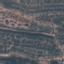
Land use / land cover class: HerbaceousVegetation